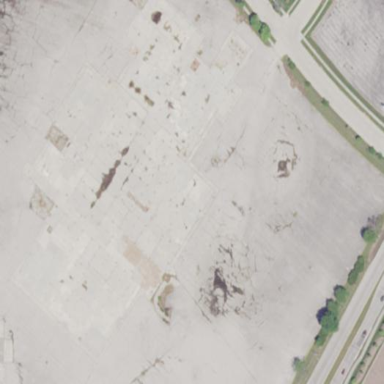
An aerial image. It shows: Brownfield area.